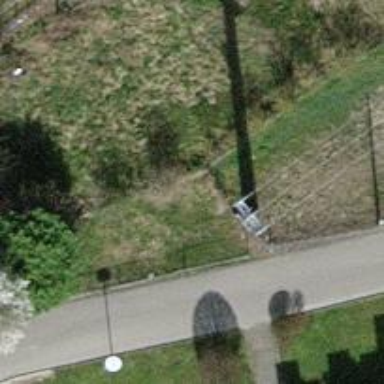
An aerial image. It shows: Concrete power pole.